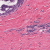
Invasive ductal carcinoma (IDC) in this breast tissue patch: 1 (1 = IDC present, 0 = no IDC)